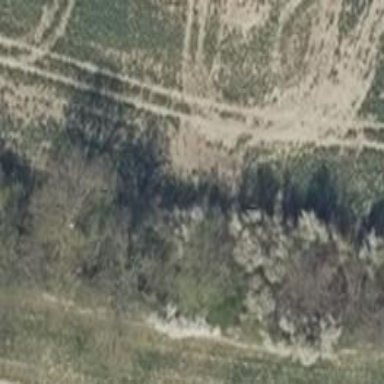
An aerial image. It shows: Row of trees in natural setting.